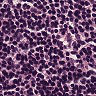
Metastatic tissue present: no